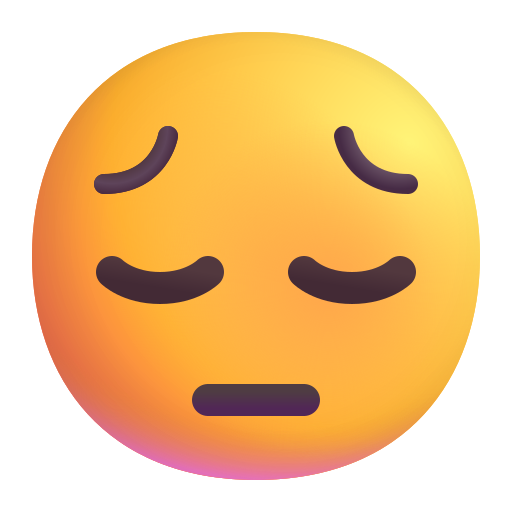
pensive face color